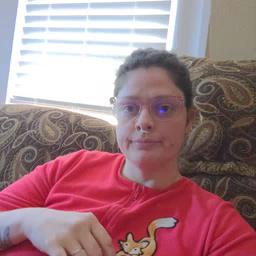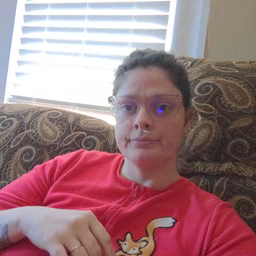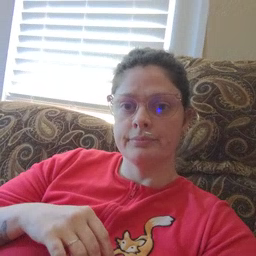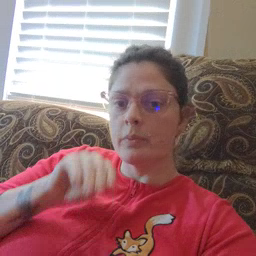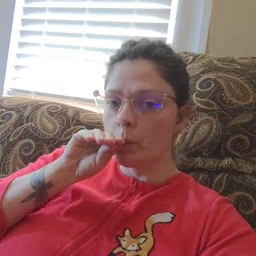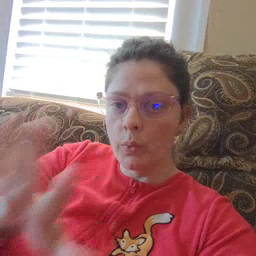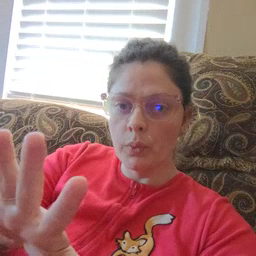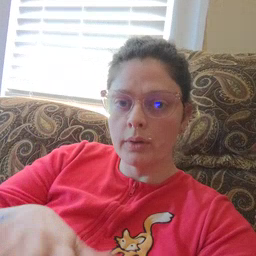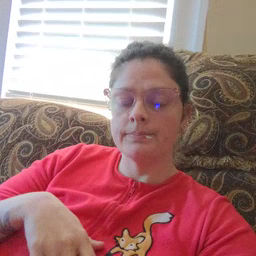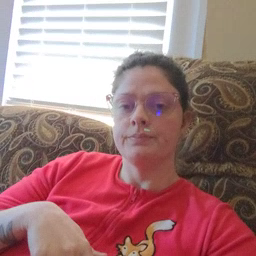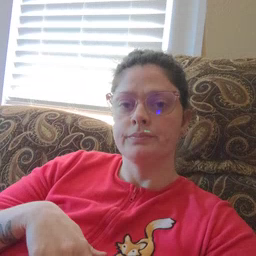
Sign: blow